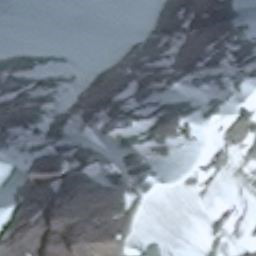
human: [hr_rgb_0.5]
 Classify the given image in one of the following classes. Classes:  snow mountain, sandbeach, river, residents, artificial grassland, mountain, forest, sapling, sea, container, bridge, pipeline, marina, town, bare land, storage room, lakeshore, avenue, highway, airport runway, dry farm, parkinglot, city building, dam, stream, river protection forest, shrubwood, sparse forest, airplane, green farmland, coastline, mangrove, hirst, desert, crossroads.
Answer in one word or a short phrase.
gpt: snow mountain